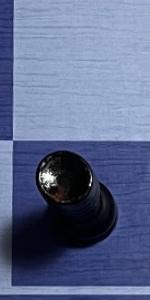
Label: Rook_Black